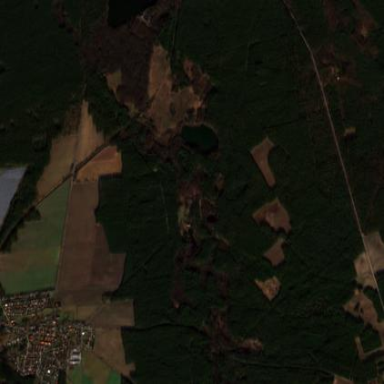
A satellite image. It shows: Forest area.